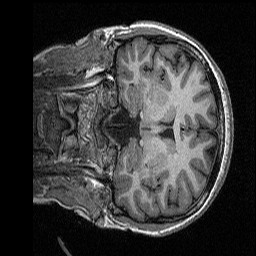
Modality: T1w
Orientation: coronal
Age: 29
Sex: female
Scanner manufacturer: siemens
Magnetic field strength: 3 T
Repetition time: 2.3 s
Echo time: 0.00298 s